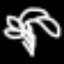
Label: palm tree